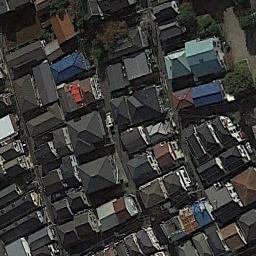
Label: dense_residential